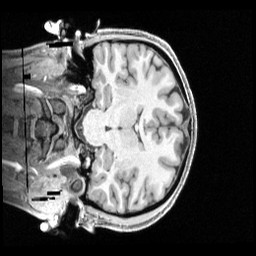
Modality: T1w
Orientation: coronal
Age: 21
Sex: female
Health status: healthy
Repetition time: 2.4 s
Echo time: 0.00222 s